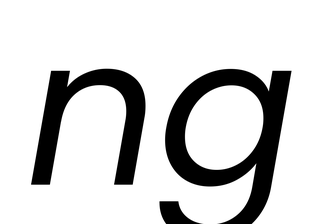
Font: Poppins-Italic